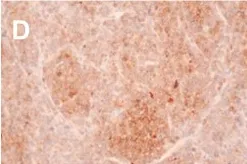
Ki67(+) expression. (X200).
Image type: pathology (immunostaining)